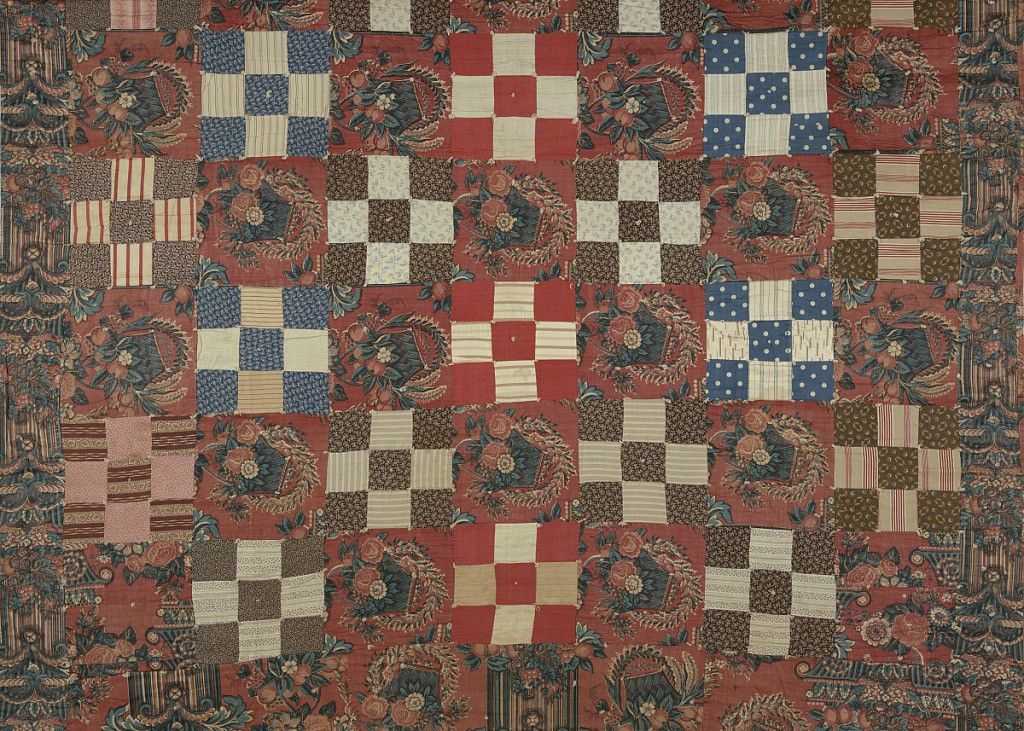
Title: Quilt
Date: ca. 1830
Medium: cotton Technique: pieced and sewn patchwork of roller printed and glazed fabrics, quilted
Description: Large-scale pillar pattern in striped effect of reds and blues and reserved white. Design shows an elaborate capital surrounded by fruit and flower clusters. On a strong red ground, festooned baskets containing naturalistic flowers flank pillars. Quilt is lined with a patchwork of the same fabric, other patterned fabrics, and bed ticking.